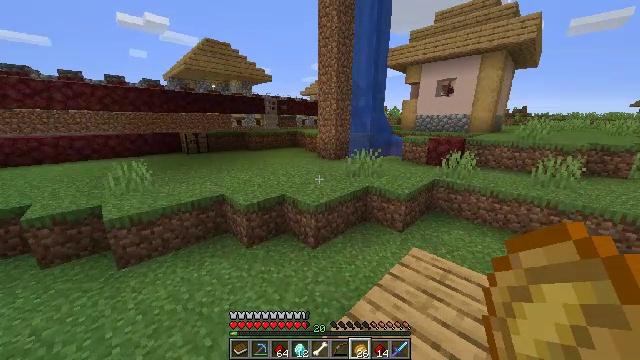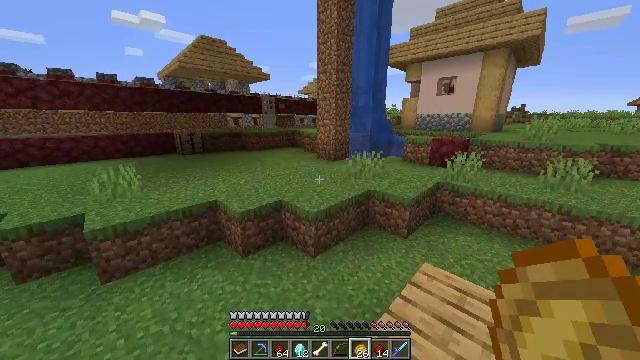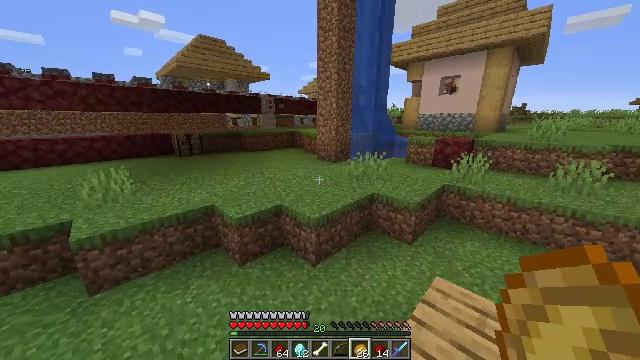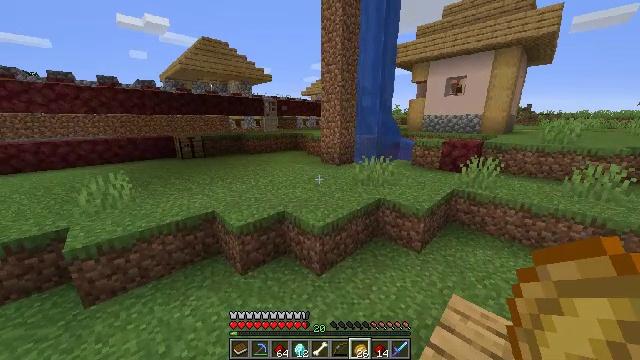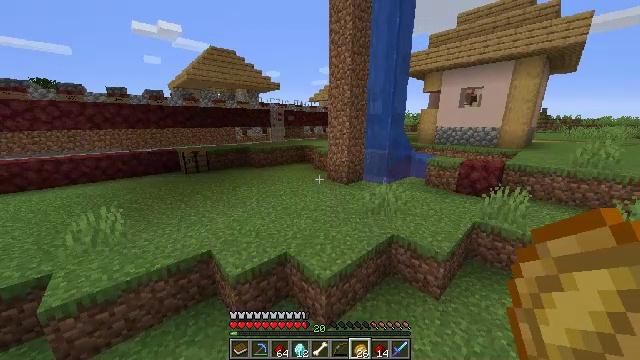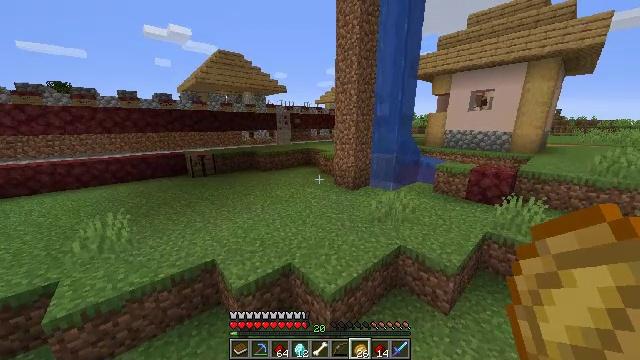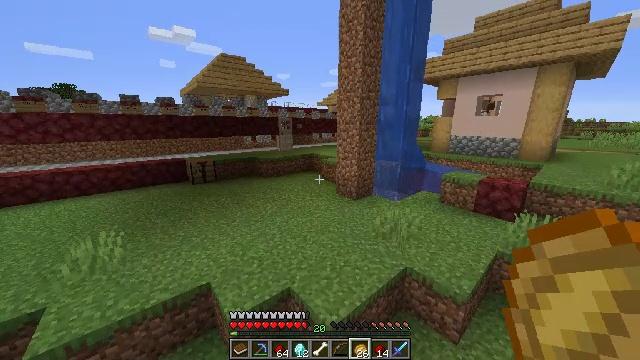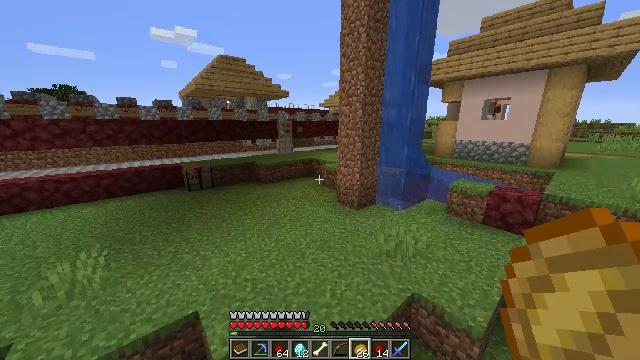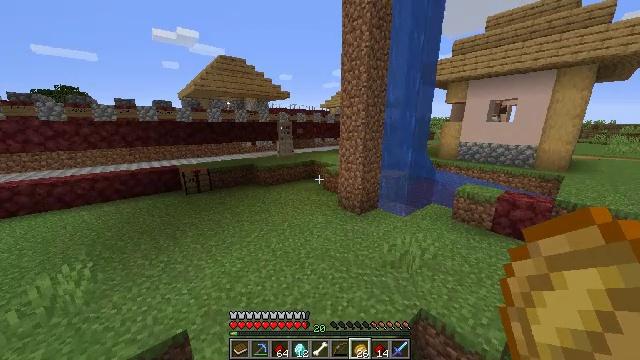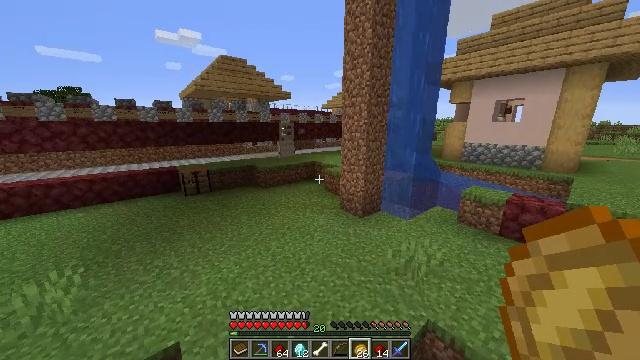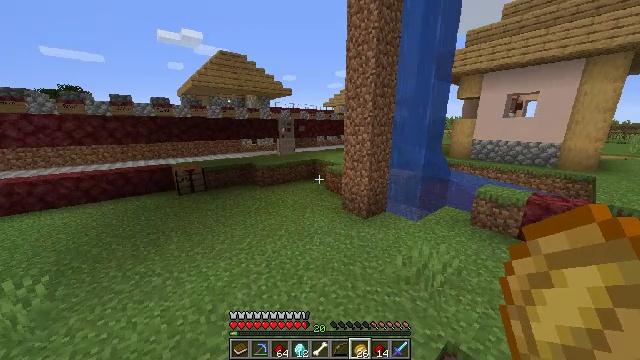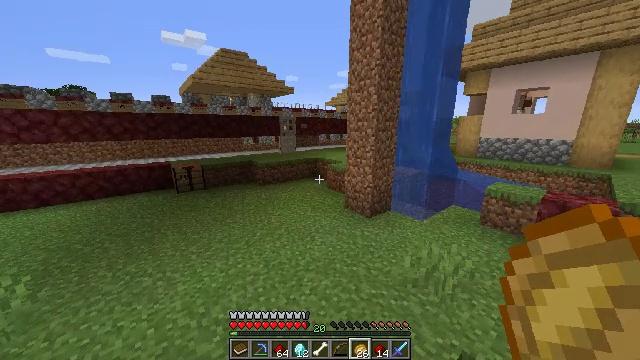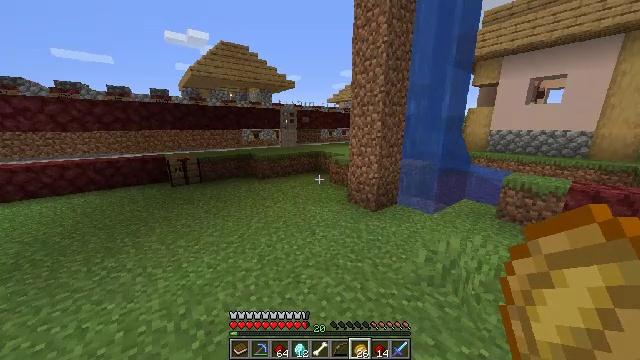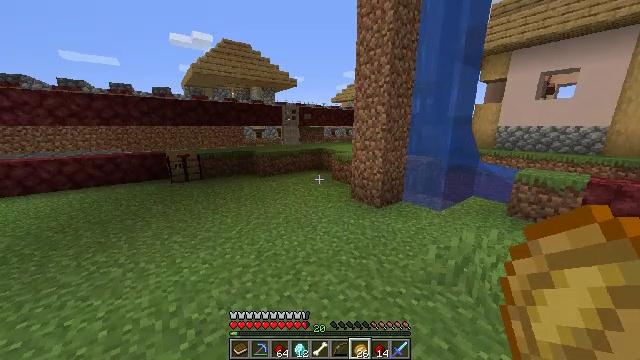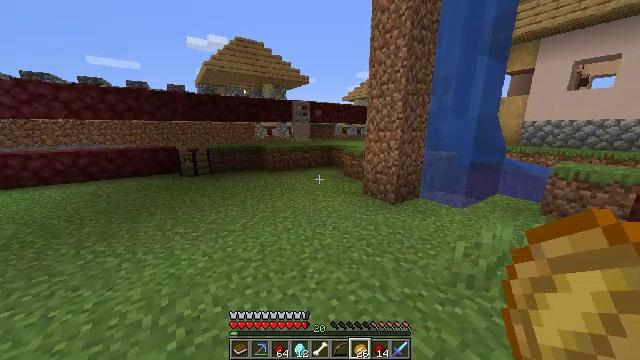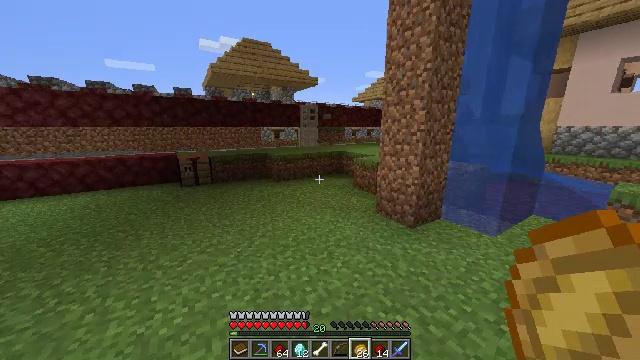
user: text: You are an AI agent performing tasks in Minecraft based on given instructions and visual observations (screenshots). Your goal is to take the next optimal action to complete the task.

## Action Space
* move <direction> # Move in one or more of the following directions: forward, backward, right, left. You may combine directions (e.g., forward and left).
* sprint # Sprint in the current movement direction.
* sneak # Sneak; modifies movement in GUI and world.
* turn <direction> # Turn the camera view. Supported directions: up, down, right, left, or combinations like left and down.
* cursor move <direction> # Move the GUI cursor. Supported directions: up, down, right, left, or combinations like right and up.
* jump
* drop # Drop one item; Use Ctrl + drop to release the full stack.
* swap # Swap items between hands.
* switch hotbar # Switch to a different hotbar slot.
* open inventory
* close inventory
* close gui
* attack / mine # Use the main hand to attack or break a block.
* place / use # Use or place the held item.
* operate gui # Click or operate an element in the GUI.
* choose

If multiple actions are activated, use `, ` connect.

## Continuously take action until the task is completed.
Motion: motion action
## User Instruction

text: craft item air
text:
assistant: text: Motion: move forward
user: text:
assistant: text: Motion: move forward
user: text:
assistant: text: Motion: move forward, jump
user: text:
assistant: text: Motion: move forward, turn left, jump
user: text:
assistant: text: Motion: move forward, turn left, jump
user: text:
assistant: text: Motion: move forward, jump
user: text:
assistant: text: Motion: move forward, jump
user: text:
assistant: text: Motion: move forward, jump
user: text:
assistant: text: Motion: move forward, jump
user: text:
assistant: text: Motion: move forward, jump
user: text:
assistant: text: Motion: move forward, jump
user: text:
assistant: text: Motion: move forward, jump
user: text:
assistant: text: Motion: move forward, jump
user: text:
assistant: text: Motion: move forward, turn left, jump
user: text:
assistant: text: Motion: move forward, turn left, jump
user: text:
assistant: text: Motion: move forward, turn left, jump
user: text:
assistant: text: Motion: move forward, jump
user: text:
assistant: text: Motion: move forward, jump
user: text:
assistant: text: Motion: move forward, jump
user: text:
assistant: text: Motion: move forward, jump
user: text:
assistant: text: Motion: move forward, jump
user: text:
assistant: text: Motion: move forward, jump
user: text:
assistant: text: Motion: move forward
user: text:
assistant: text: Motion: move forward
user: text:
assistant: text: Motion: move forward
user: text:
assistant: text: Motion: move forward
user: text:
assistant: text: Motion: move forward
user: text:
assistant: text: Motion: move forward
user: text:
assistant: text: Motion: move forward
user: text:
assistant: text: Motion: move forward